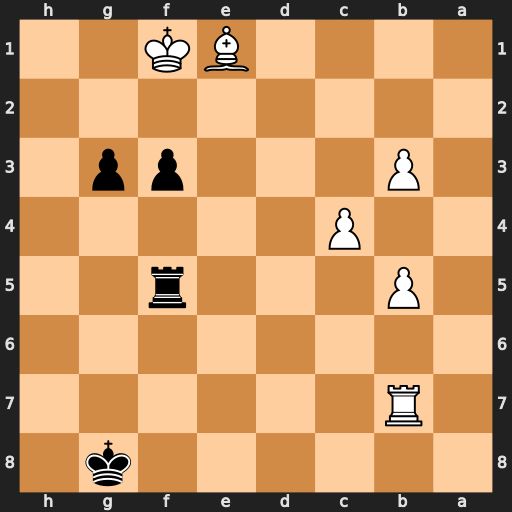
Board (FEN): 6k1/1R6/8/1P3r2/2P5/1P3pp1/8/4BK2
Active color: b
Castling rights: -
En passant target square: -
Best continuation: g2+ Kf2 Rg5 Kg1 Rh5